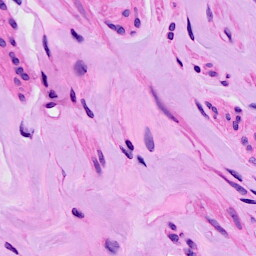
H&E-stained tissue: Ovarian